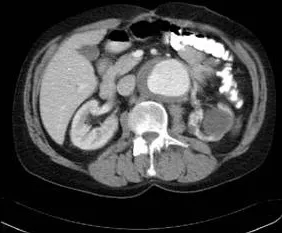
CT scans demonstrating the dissection at the level of the coeliac axis.
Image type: radiology (ct)